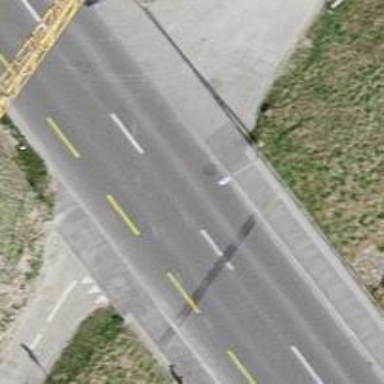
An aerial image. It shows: Tertiary road with asphalt surface. There is cycle lane on the left side.